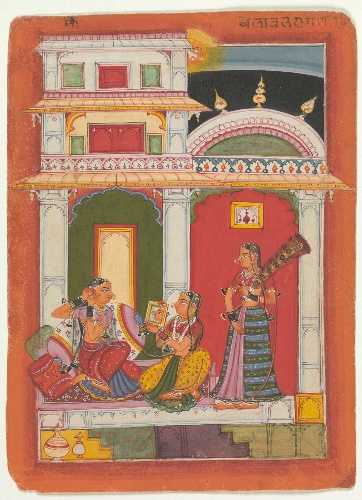
Date: ca. 1680
Object type: Folio
Classification: Paintings
Medium: Ink and opaque watercolor on paper
Culture: India (Rajasthan, Sirohi)
Dimensions: 8 3/4 x 6 3/8 in. (22.2 x 16.2 cm)
Department: Asian Art
Credit line: Gift of Cynthia Hazen Polsky, 1985
Accession year: 1985
Repository: Metropolitan Museum of Art, New York, NY
Tags: Mirrors|Women